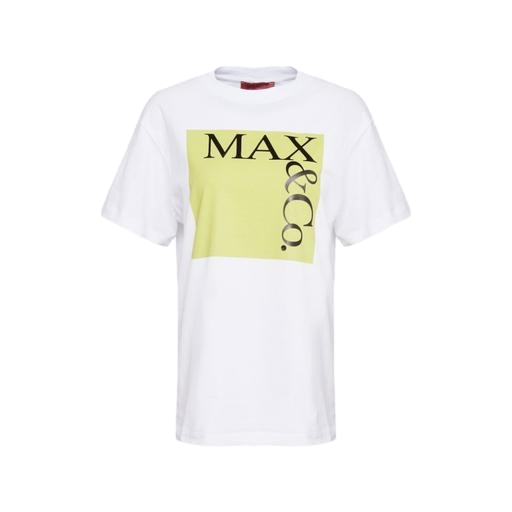
white graphic t-shirt only macy, white logo graphic tee, white logo-print t-shirt, white background